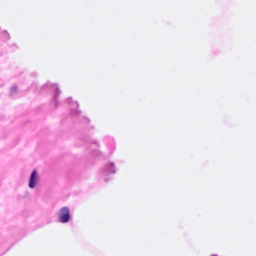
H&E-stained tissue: Breast